Question: I have to calculate cosine similarity (patient similarity metric) in R between 48k patients data with some predictive variables. Here is the equation: PSM(P1,P2) = P1.P2/ ||P1|| ||P2||

where P1 and P2 are the predictor vectors corresponding to two different patients, where for example P1 index patient and P2 will be compared with index (P1) and finally pairwise patient similarity metric PSM(P1,P2) will be calculated.
This process will go on for all 48k patients.
I have added sample data-set for 300 patients in a .csv file. Please find the sample data-set here.<URL>
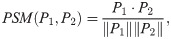
Answer: First things first: You can find more rigorous treatments of cosine similarity at either of these posts:
- <URL>
Now, you clearly have a mixture of data types in your input, at least
- - -
I suspect that some of the integer values are Booleans or additional categoricals. Generally, it will be up to you to transform these into continuous numerical vectors if you want to use them as input into the similarity calculation. For example, what's the between admission types 'ELECTIVE' and 'EMERGENCY'? Is it a nominal or ordinal variable? I will only be modelling the columns that I trust to be numerical dependent variables.
Also, what have you done to Using just a little awareness of data science and biomedical terminology, it seems likely that the following are all correlated:
> 'diasbp_max', 'diasbp_min', 'meanbp_max', 'meanbp_min', 'sysbp_max' and 'sysbp_min'
I suggest going to a print shop and ordering a poster-size printout of 'psm_pairs.pdf'. :-) Your eyes are better at detecting meaningful (but non-linear) dependencies between variable. Including multiple measurements of the same fundamental phenomenon may over-weight that phenomenon in your similarity calculation. Don't forget that you can derive variables like
'''
diasbp_rage <- diasbp_max - diasbp_min
'''
---
Now, I'm not especially good at linear algebra, so I'm importing a cosine similarity function form the 'lsa' text analysis package. I'd love to see write out the formula in your question as an R function. I would write it to compare one row to another, and use two nested apply loops to get all comparisons. Hopefully we'll get the same results!
After calculating the similarity, I try to find two different patients with the most dissimilar encounters.
Since you're working with a number of rows that's relatively large, you'll want to compare various algorithmic methodologies for . In addition, you could use <URL> package on a single computer with multiple cores and of RAM. I have no idea whether the solution I provided is thread-safe.
Come to think of it, the transposition alone (as I implemented it) is likely to be computationally costly for a set of 1 million patient-encounters. Overall, (If I remember my computational complexity correctly) as the number of rows in your input increases, the performance could degrade exponentially.
'''
library(lsa)
library(reshape2)
psm_sample <- read.csv("psm_sample.csv")
row.names(psm_sample) <-
make.names(paste0("patid.", as.character(psm_sample$subject_id)), unique = TRUE)
temp <- sapply(psm_sample, class)
temp <- cbind.data.frame(names(temp), as.character(temp))
names(temp) <- c("variable", "possible.type")
numeric.cols <- (temp$possible.type %in% c("factor", "integer") &
(!(grepl(
pattern = "_id$", x = temp$variable
))) &
(!(
grepl(pattern = "_code$", x = temp$variable)
)) &
(!(
grepl(pattern = "_type$", x = temp$variable)
))) | temp$possible.type == "numeric"
psm_numerics <- psm_sample[, numeric.cols]
row.names(psm_numerics) <- row.names(psm_sample)
psm_numerics$gender <- as.integer(psm_numerics$gender)
psm_scaled <- scale(psm_numerics)
pair.these.up <- psm_scaled
# checking for independence of variables
# if the following PDF pair plot is too big for your computer to open,
# try pair-plotting some random subset of columns
# keep.frac <- 0.5
# keep.flag <- runif(ncol(psm_scaled)) < keep.frac
# pair.these.up <- psm_scaled[, keep.flag]
# pdf device sizes are in inches
dev <-
pdf(
file = "psm_pairs.pdf",
width = 50,
height = 50,
paper = "special"
)
pairs(pair.these.up)
dev.off()
#transpose the dataframe to get the
#similarity between patients
cs <- lsa::cosine(t(psm_scaled))
# this is super inefficnet, because cs contains
# two identical triangular matrices
cs.melt <- melt(cs)
cs.melt <- as.data.frame(cs.melt)
names(cs.melt) <- c("enc.A", "enc.B", "similarity")
extract.pat <- function(enc.col) {
my.patients <-
sapply(enc.col, function(one.pat) {
temp <- (strsplit(as.character(one.pat), ".", fixed = TRUE))
return(temp[[1]][[2]])
})
return(my.patients)
}
cs.melt$pat.A <- extract.pat(cs.melt$enc.A)
cs.melt$pat.B <- extract.pat(cs.melt$enc.B)
same.pat <- cs.melt[cs.melt$pat.A == cs.melt$pat.B ,]
different.pat <- cs.melt[cs.melt$pat.A != cs.melt$pat.B ,]
most.dissimilar <-
different.pat[which.min(different.pat$similarity),]
dissimilar.pat.frame <- rbind(psm_numerics[rownames(psm_numerics) ==
as.character(most.dissimilar$enc.A) ,],
psm_numerics[rownames(psm_numerics) ==
as.character(most.dissimilar$enc.B) ,])
print(t(dissimilar.pat.frame))
'''
which gives
'''
patid.68.49 patid.9
gender 1.00000 2.00000
age 41.85000 41.79000
sysbp_min 72.00000 106.00000
sysbp_max 95.00000 217.00000
diasbp_min 42.00000 53.00000
diasbp_max 61.00000 107.00000
meanbp_min 52.00000 67.00000
meanbp_max 72.00000 132.00000
resprate_min 20.00000 14.00000
resprate_max 35.00000 19.00000
tempc_min 36.00000 35.50000
tempc_max 37.55555 37.88889
spo2_min 90.00000 95.00000
spo2_max 100.00000 100.00000
bicarbonate_min 22.00000 26.00000
bicarbonate_max 22.00000 30.00000
creatinine_min 2.50000 1.20000
creatinine_max 2.50000 1.40000
glucose_min 82.00000 129.00000
glucose_max 82.00000 178.00000
hematocrit_min 28.10000 37.40000
hematocrit_max 28.10000 45.20000
potassium_min 5.50000 2.80000
potassium_max 5.50000 3.00000
sodium_min 138.00000 136.00000
sodium_max 138.00000 140.00000
bun_min 28.00000 16.00000
bun_max 28.00000 17.00000
wbc_min 2.50000 7.50000
wbc_max 2.50000 13.70000
mingcs 15.00000 15.00000
gcsmotor 6.00000 5.00000
gcsverbal 5.00000 0.00000
gcseyes 4.00000 1.00000
endotrachflag 0.00000 1.00000
urineoutput 1674.00000 887.00000
vasopressor 0.00000 0.00000
vent 0.00000 1.00000
los_hospital 19.09310 4.88130
los_icu 3.53680 5.32310
sofa 3.00000 5.00000
saps 17.00000 18.00000
posthospmort30day 1.00000 0.00000
'''